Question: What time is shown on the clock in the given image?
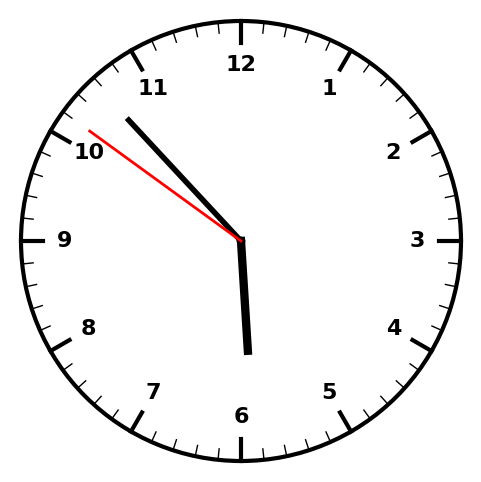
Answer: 05:52:51